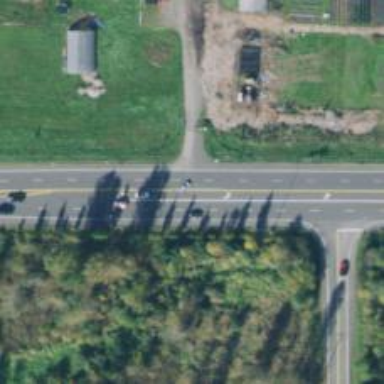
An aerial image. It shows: Secondary road.